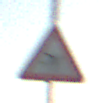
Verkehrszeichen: FlugbetriebLinks
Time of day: SunriseSunset
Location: Outdoor (Nature)
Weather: PartlyCloudy
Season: NotSpecified
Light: Natural